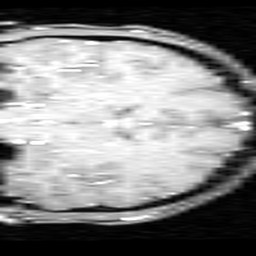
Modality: inplaneT1
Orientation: coronal
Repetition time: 0.2 s
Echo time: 0.0036 s